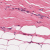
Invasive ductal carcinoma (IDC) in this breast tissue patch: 0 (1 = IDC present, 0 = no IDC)